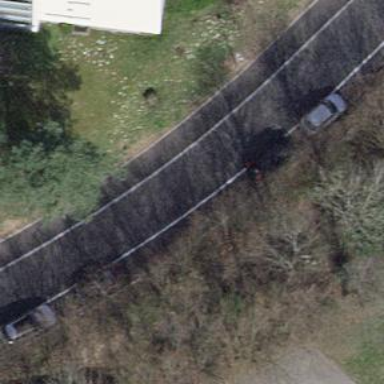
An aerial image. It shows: Asphalt sidewalk along the footway.